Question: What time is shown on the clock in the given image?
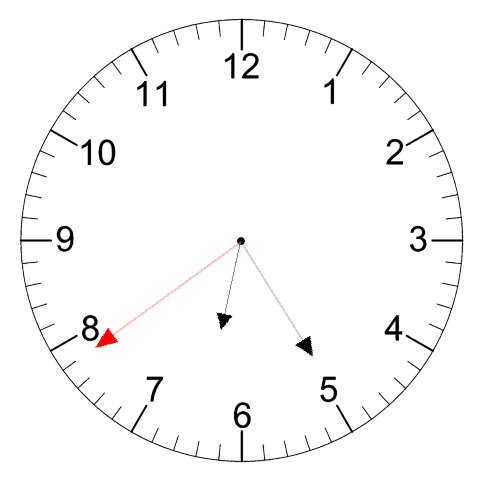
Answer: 06:24:39